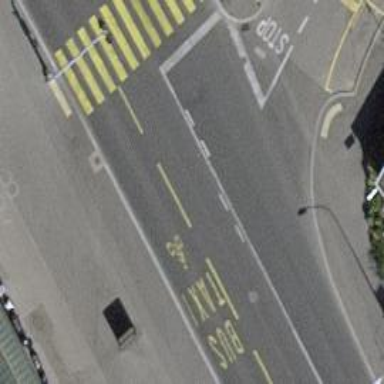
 there is bus lane and shared bus/cycle lane."